Interaction volume radius: 5 \u00c5
Interaction volume height: 15 \u00c5
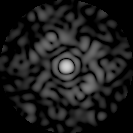
Disorder parameter: 0.8186